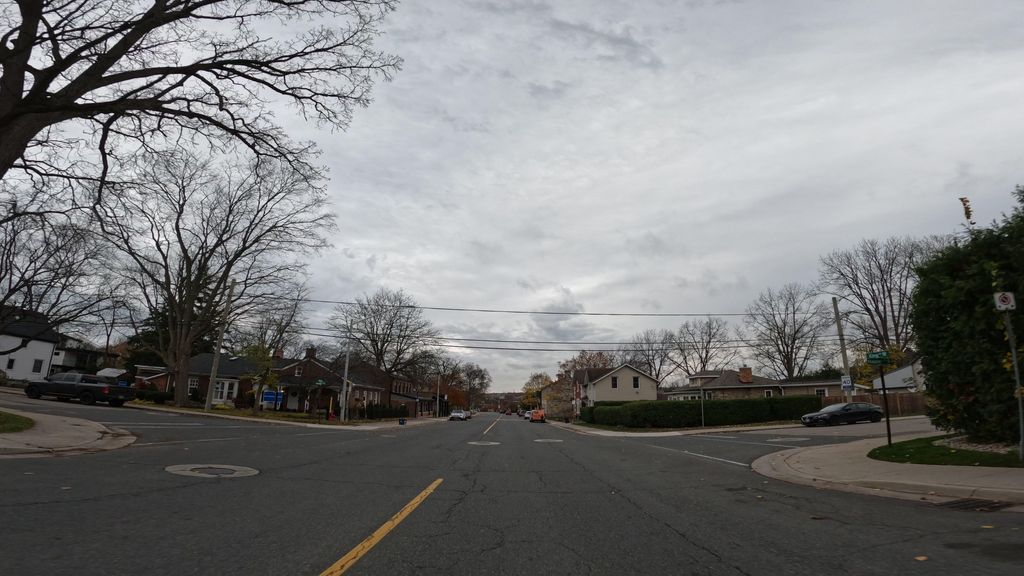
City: hamilton